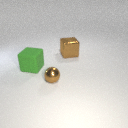
small brown metal sphere to the left of large brown metal cube